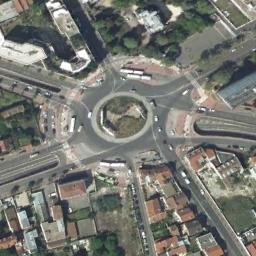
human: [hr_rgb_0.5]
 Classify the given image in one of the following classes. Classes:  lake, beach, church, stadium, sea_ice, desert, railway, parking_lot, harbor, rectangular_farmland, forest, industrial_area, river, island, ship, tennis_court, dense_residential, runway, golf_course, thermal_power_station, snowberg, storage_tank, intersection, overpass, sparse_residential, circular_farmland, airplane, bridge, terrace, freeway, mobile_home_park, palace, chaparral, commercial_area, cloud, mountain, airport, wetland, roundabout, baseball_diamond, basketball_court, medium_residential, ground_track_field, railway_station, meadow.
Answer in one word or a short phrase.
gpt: roundabout